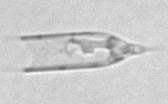
Label: Rhizosolenia